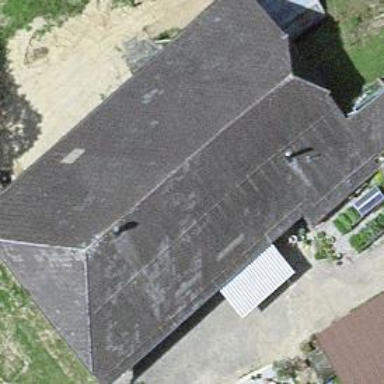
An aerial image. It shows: Farm building.